Field crop: maize
Growth stage: 2
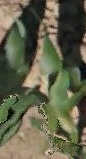
Species: maize